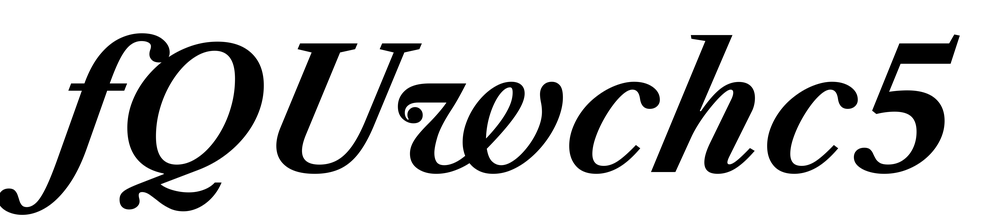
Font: LibreCaslonText-Italic_Bold_Italic